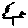
Label: tree